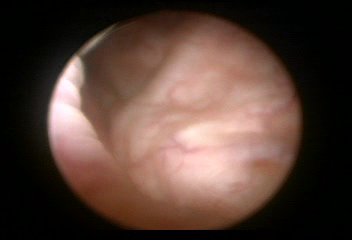
Modality: WLC
Class: Normal mucosa
Bladder cancer association: No